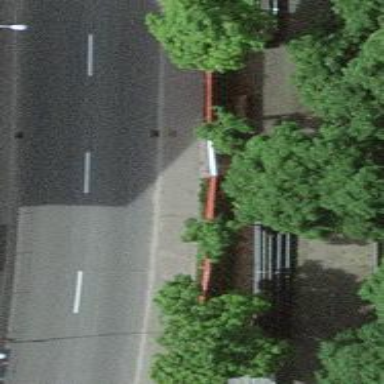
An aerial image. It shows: Bench for seating.